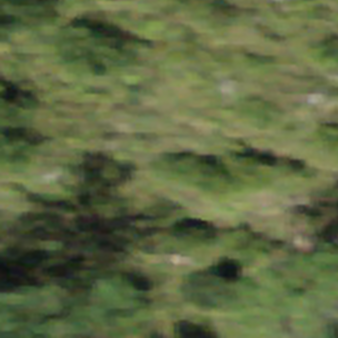
Label: other